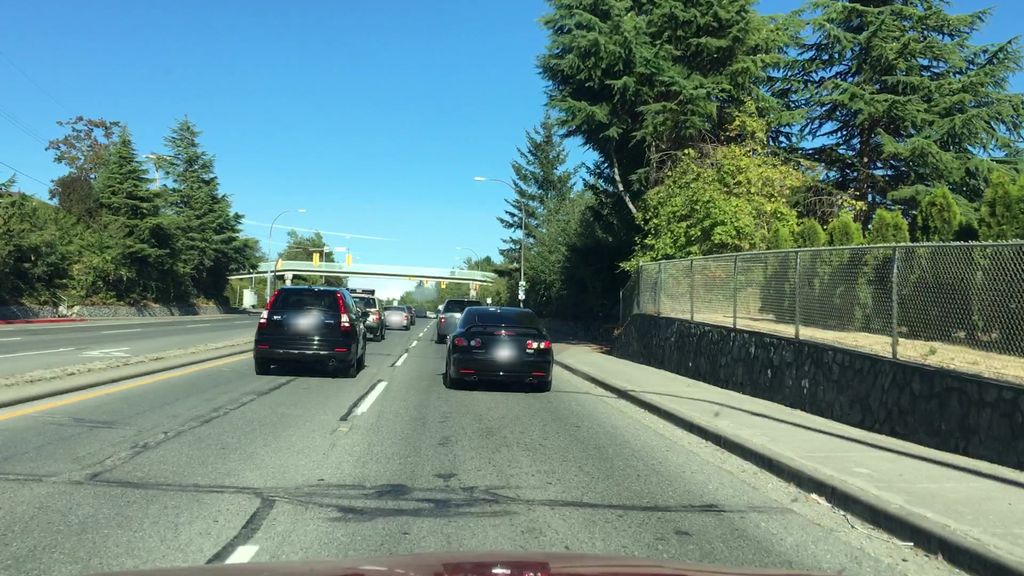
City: victoria